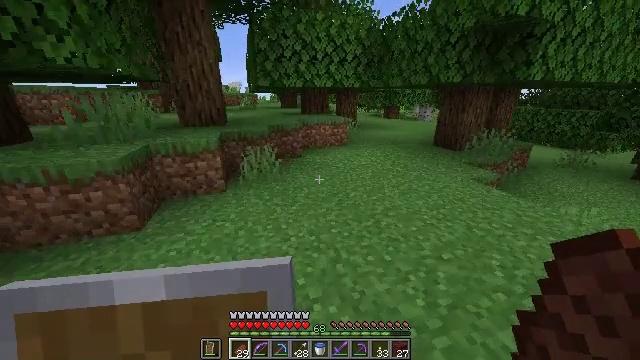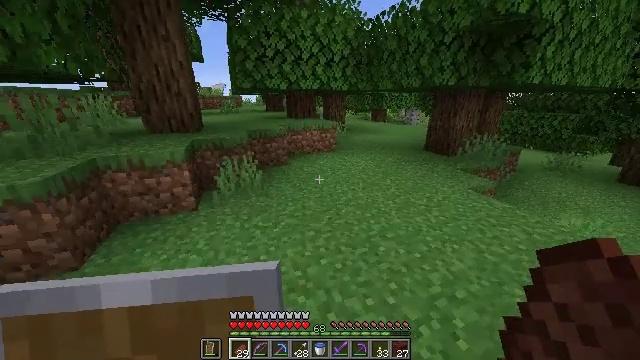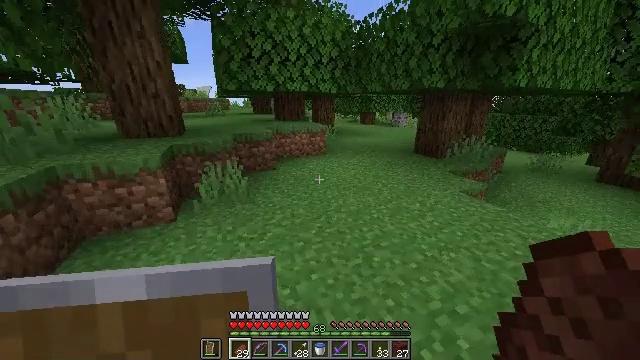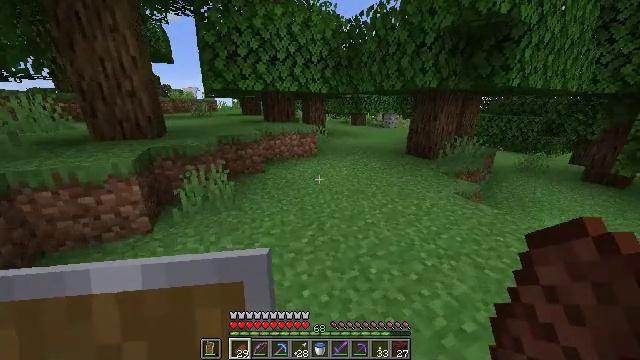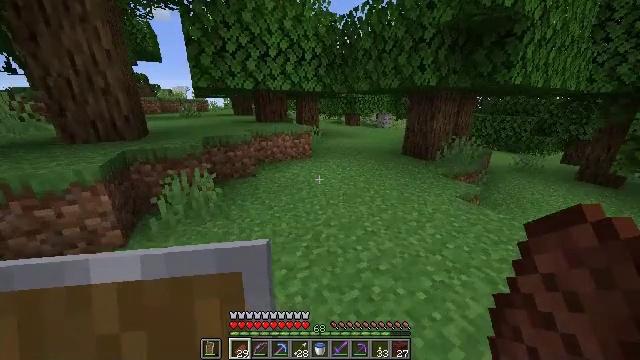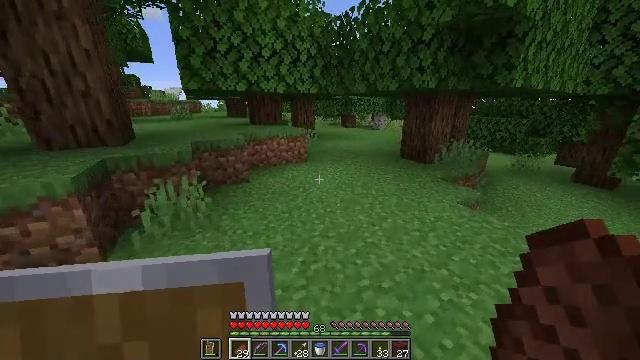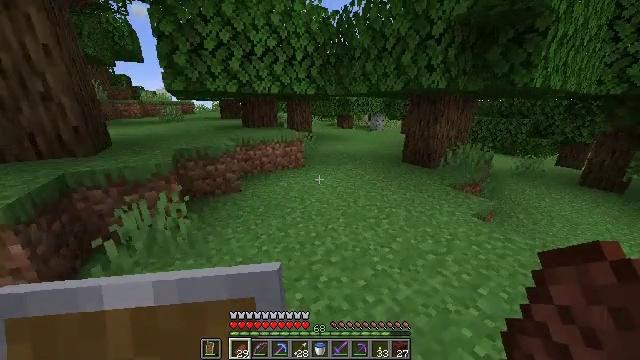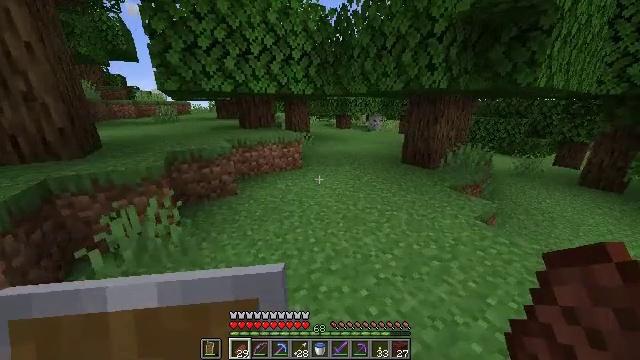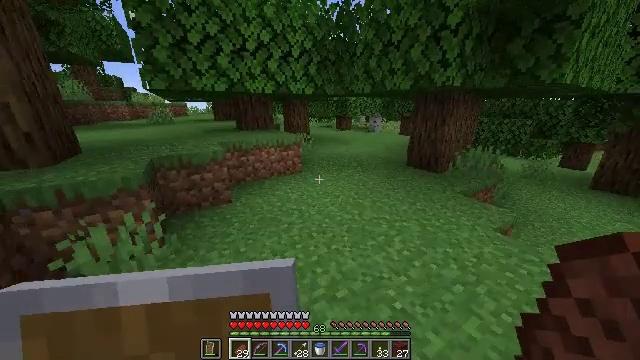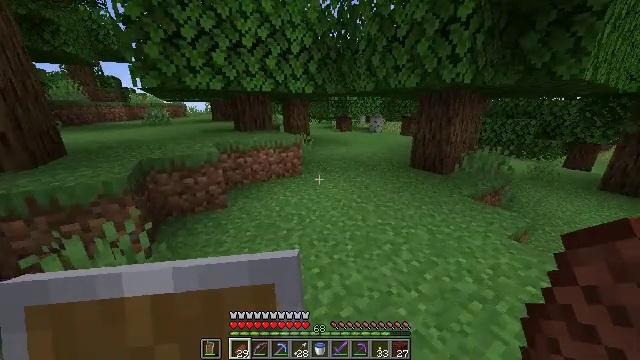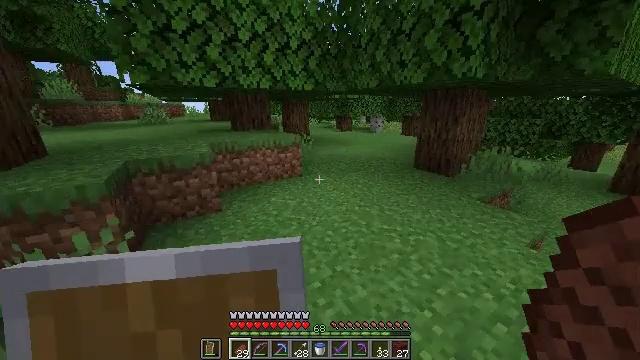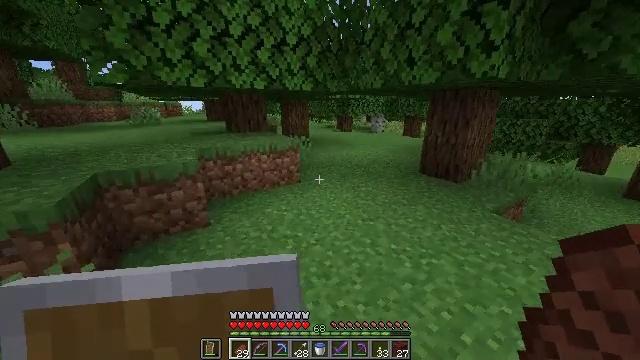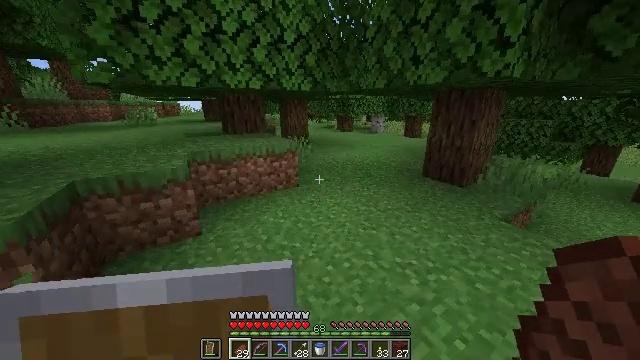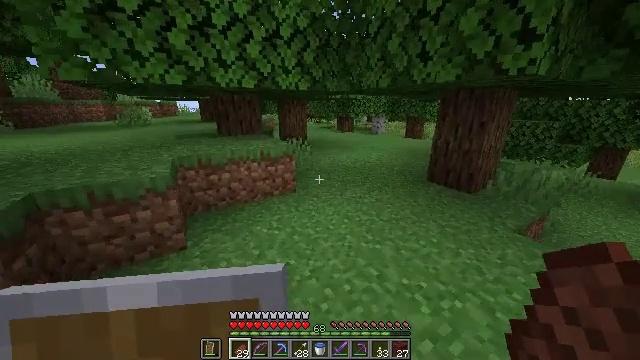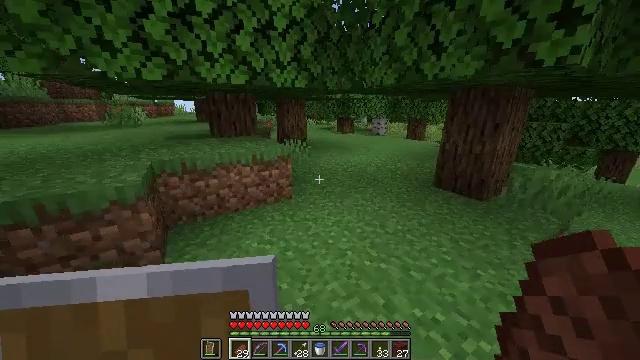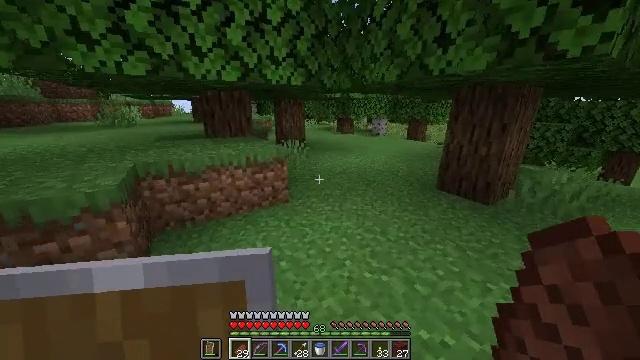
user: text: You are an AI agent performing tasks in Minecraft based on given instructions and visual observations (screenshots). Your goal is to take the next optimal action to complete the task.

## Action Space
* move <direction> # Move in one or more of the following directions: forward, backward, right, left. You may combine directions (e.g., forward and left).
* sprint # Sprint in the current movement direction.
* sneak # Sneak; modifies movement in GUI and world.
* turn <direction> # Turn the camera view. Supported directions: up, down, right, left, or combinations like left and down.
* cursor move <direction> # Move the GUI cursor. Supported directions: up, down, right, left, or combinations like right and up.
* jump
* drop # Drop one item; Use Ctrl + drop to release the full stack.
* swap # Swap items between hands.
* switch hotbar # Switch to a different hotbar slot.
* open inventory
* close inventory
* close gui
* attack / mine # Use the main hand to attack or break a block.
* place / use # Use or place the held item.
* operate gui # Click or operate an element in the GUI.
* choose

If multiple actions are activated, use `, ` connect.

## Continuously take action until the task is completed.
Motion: motion action
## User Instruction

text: Gather a pumpkin block.
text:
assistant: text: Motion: move forward, turn right
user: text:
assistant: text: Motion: move forward, turn right
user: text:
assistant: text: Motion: move forward, turn right
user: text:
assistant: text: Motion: move forward, turn right
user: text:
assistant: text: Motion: move forward, turn right
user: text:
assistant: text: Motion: move forward
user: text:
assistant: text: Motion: move forward
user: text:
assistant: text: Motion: move forward
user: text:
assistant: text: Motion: move forward
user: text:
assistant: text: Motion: move forward
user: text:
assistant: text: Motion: move forward
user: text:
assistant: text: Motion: move forward
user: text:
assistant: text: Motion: move forward
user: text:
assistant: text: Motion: move forward
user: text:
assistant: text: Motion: move forward and move right
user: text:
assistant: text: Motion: move forward and move right
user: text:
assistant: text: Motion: move forward and move right
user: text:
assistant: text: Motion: move forward
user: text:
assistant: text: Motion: move forward
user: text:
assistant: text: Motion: move forward
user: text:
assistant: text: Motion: move forward
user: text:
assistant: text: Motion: move forward
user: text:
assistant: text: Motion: move forward
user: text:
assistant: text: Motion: move forward
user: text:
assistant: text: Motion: move forward
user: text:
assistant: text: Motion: move forward
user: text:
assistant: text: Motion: move forward
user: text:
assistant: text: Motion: move forward
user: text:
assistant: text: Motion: move forward
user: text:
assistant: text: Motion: move forward